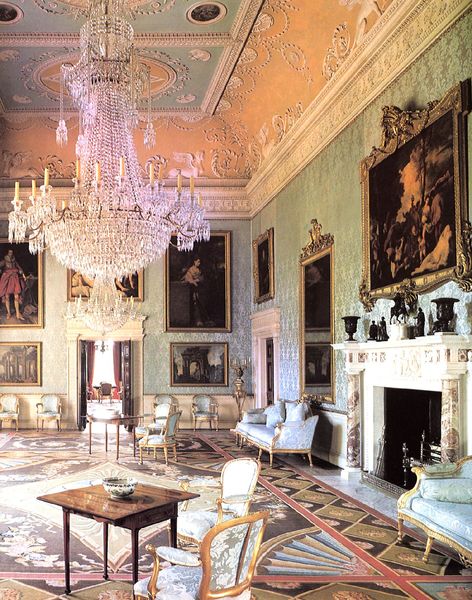
Titel: Devon, Saltram, Salon
Standort: Devon (EU - GB - England)
Schlagwörter: blau, gemälde, grün, frankreich, licht, marmor, orange, raum, stuhl, stühle, tisch, tische, tür, weiss, zimmer, schloss, muster, ornament, teppich, wand, barock, rahmen, schale, bild, bildnis, goldrahmen, innenraum, möbel, porträt, boden, interieur, reich, sessel, adel, decke, innen, rokkoko, rokoko, rosa, kamin, schalen, hellblau, ornage, bilder, sofa, parkett, tanzsaal, türe, saal, französisch, kaiser, könig, salon, kerze, kerzen, kronleuchter, leuchter, lüster, stuck, vasen, couch, gemach, galerie, foto, porzellan, herrscher, mosaik, fürst, intarsien, kristall, mobiliar, museum, prunk, festsaal, fliesenboden, kristalleuchter, bodenmosaik, louis xv, stuckatur, kristallleuchter, louis xiv, kronenleuchter, daal, schliss, frankfreich, 1800, schloßsaal, knig